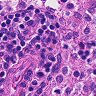
Metastatic tissue present: no